Question: I have an Oracle Apex(version 4.1.1) interactive report.
The report uses a template which makes the headers fixed and the report region scrollable (vertical scrollbar).
The issue is that the scrollbar hides up the data in the last column.
Please provide suggestions so as to how can the scrollbar be moved out of the region.
The report is in form of a table with table rows tr, table data td and table headers th.
So please suggest what css attributes can be useful.

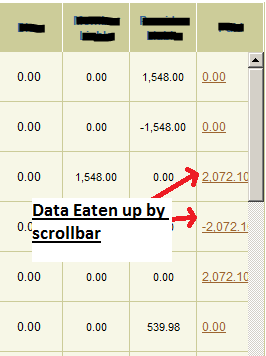
Answer: Use padding to make the numbers appear, like:
'''
tbody td:nth-child(4n){
padding-right: 10px;
}
'''